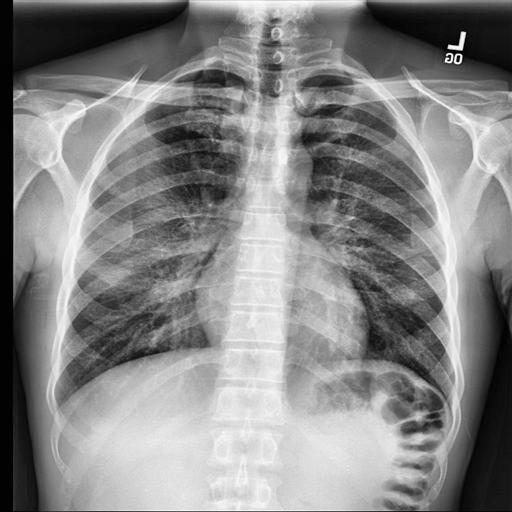
Finding: NORMAL